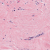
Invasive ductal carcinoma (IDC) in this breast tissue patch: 0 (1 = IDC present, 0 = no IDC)